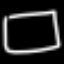
Label: square